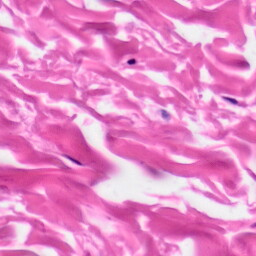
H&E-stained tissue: Skin